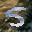
Label: 5